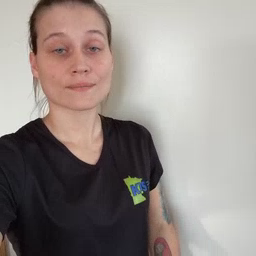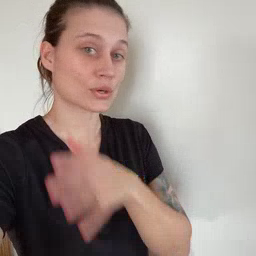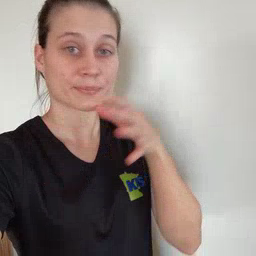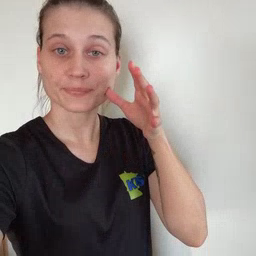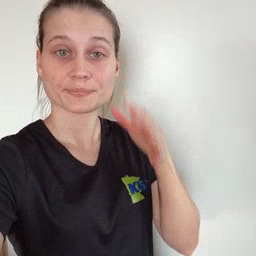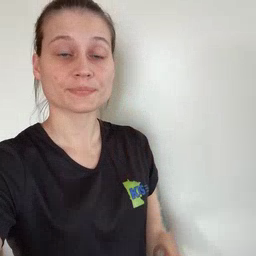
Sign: farm